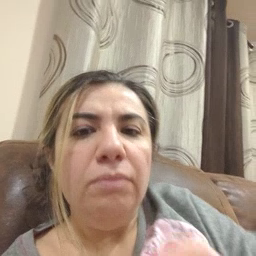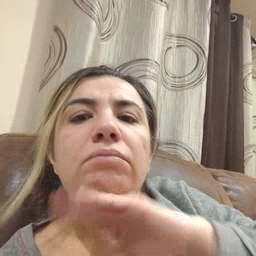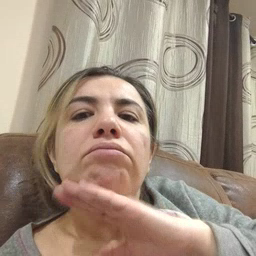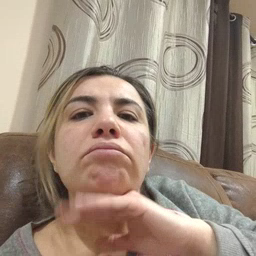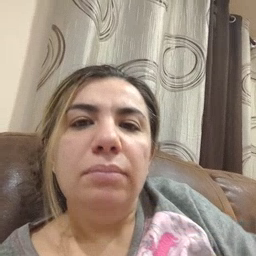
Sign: pig